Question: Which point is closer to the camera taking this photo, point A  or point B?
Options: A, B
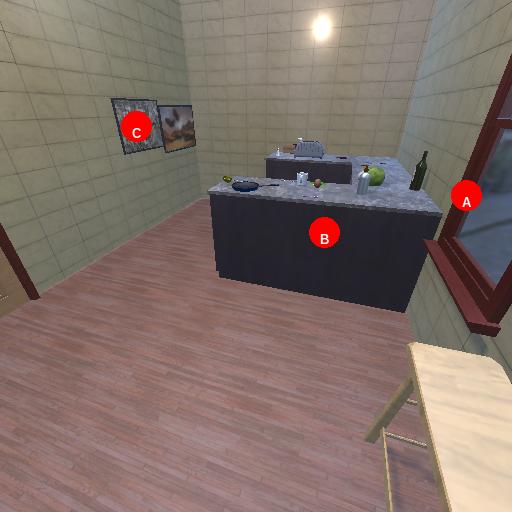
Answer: A